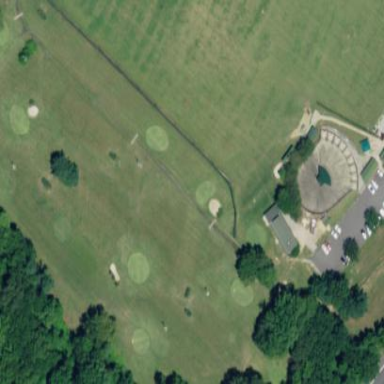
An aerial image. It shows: Golf course surrounded by greenery.